Question: I want to have a JSeparator between each JLabel in a GridBagLayout. Currently it looks like this:

And now I want to add a JSeparator after each TESTSTEP Label in between the icon and the JLabel. The following constraint are only for the JLabel and the icon. What do I have to add to get a JSeparator all over the complete vertical line?
'''
GridBagConstraints lastConstraints = new GridBagConstraints();
GridBagConstraints labelConstraints = new GridBagConstraints();
lastConstraints.fill = GridBagConstraints.NONE;
lastConstraints.anchor = GridBagConstraints.EAST;
lastConstraints.weightx = 0.0;
lastConstraints.gridwidth = GridBagConstraints.REMAINDER;
lastConstraints.insets = new Insets(8, 8, 8, 8);
labelConstraints = (GridBagConstraints) lastConstraints.clone();
labelConstraints.weightx = 0.0;
labelConstraints.fill = GridBagConstraints.NONE;
labelConstraints.anchor = GridBagConstraints.WEST;
labelConstraints.gridwidth = 1;
'''
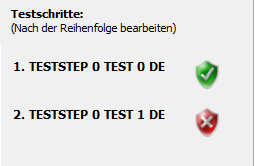
Answer: Use:
- - -
Small example:
'''
import java.awt.GridBagConstraints;
import java.awt.GridBagLayout;
import java.awt.Insets;
import javax.swing.JFrame;
import javax.swing.JLabel;
import javax.swing.JPanel;
import javax.swing.JSeparator;
import javax.swing.SwingUtilities;
import javax.swing.UIManager;
public class TestJSeparator {
public TestJSeparator() {
JFrame frame = new JFrame(TestJSeparator.class.getSimpleName());
frame.setDefaultCloseOperation(JFrame.EXIT_ON_CLOSE);
JPanel bigPanel = new JPanel(new GridBagLayout());
GridBagConstraints lastConstraints = new GridBagConstraints();
GridBagConstraints labelConstraints = new GridBagConstraints();
GridBagConstraints separatorConstraint = new GridBagConstraints();
lastConstraints.fill = GridBagConstraints.NONE;
lastConstraints.anchor = GridBagConstraints.EAST;
lastConstraints.weightx = 0.0;
lastConstraints.gridwidth = GridBagConstraints.REMAINDER;
lastConstraints.insets = new Insets(8, 8, 8, 8);
labelConstraints = (GridBagConstraints) lastConstraints.clone();
labelConstraints.weightx = 0.0;
labelConstraints.fill = GridBagConstraints.NONE;
labelConstraints.anchor = GridBagConstraints.WEST;
labelConstraints.gridwidth = 1;
separatorConstraint.weightx = 1.0;
separatorConstraint.fill = GridBagConstraints.HORIZONTAL;
separatorConstraint.gridwidth = GridBagConstraints.REMAINDER;
JLabel label1 = new JLabel("1. TESTSTEP 0 TEST 0 DE");
JLabel result1 = new JLabel(UIManager.getIcon("OptionPane.informationIcon"));
JLabel label2 = new JLabel("2. TESTSTEP 0 TEST 1 DE");
JLabel result2 = new JLabel(UIManager.getIcon("OptionPane.errorIcon"));
bigPanel.add(label1, labelConstraints);
bigPanel.add(result1, lastConstraints);
bigPanel.add(new JSeparator(JSeparator.HORIZONTAL), separatorConstraint);
bigPanel.add(label2, labelConstraints);
bigPanel.add(result2, lastConstraints);
bigPanel.add(new JSeparator(JSeparator.HORIZONTAL), separatorConstraint);
frame.add(bigPanel);
frame.pack();
frame.setVisible(true);
}
public static void main(String[] args) {
SwingUtilities.invokeLater(new Runnable() {
@Override
public void run() {
TestJSeparator gui = new TestJSeparator();
}
});
}
}
'''